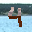
Label: 4